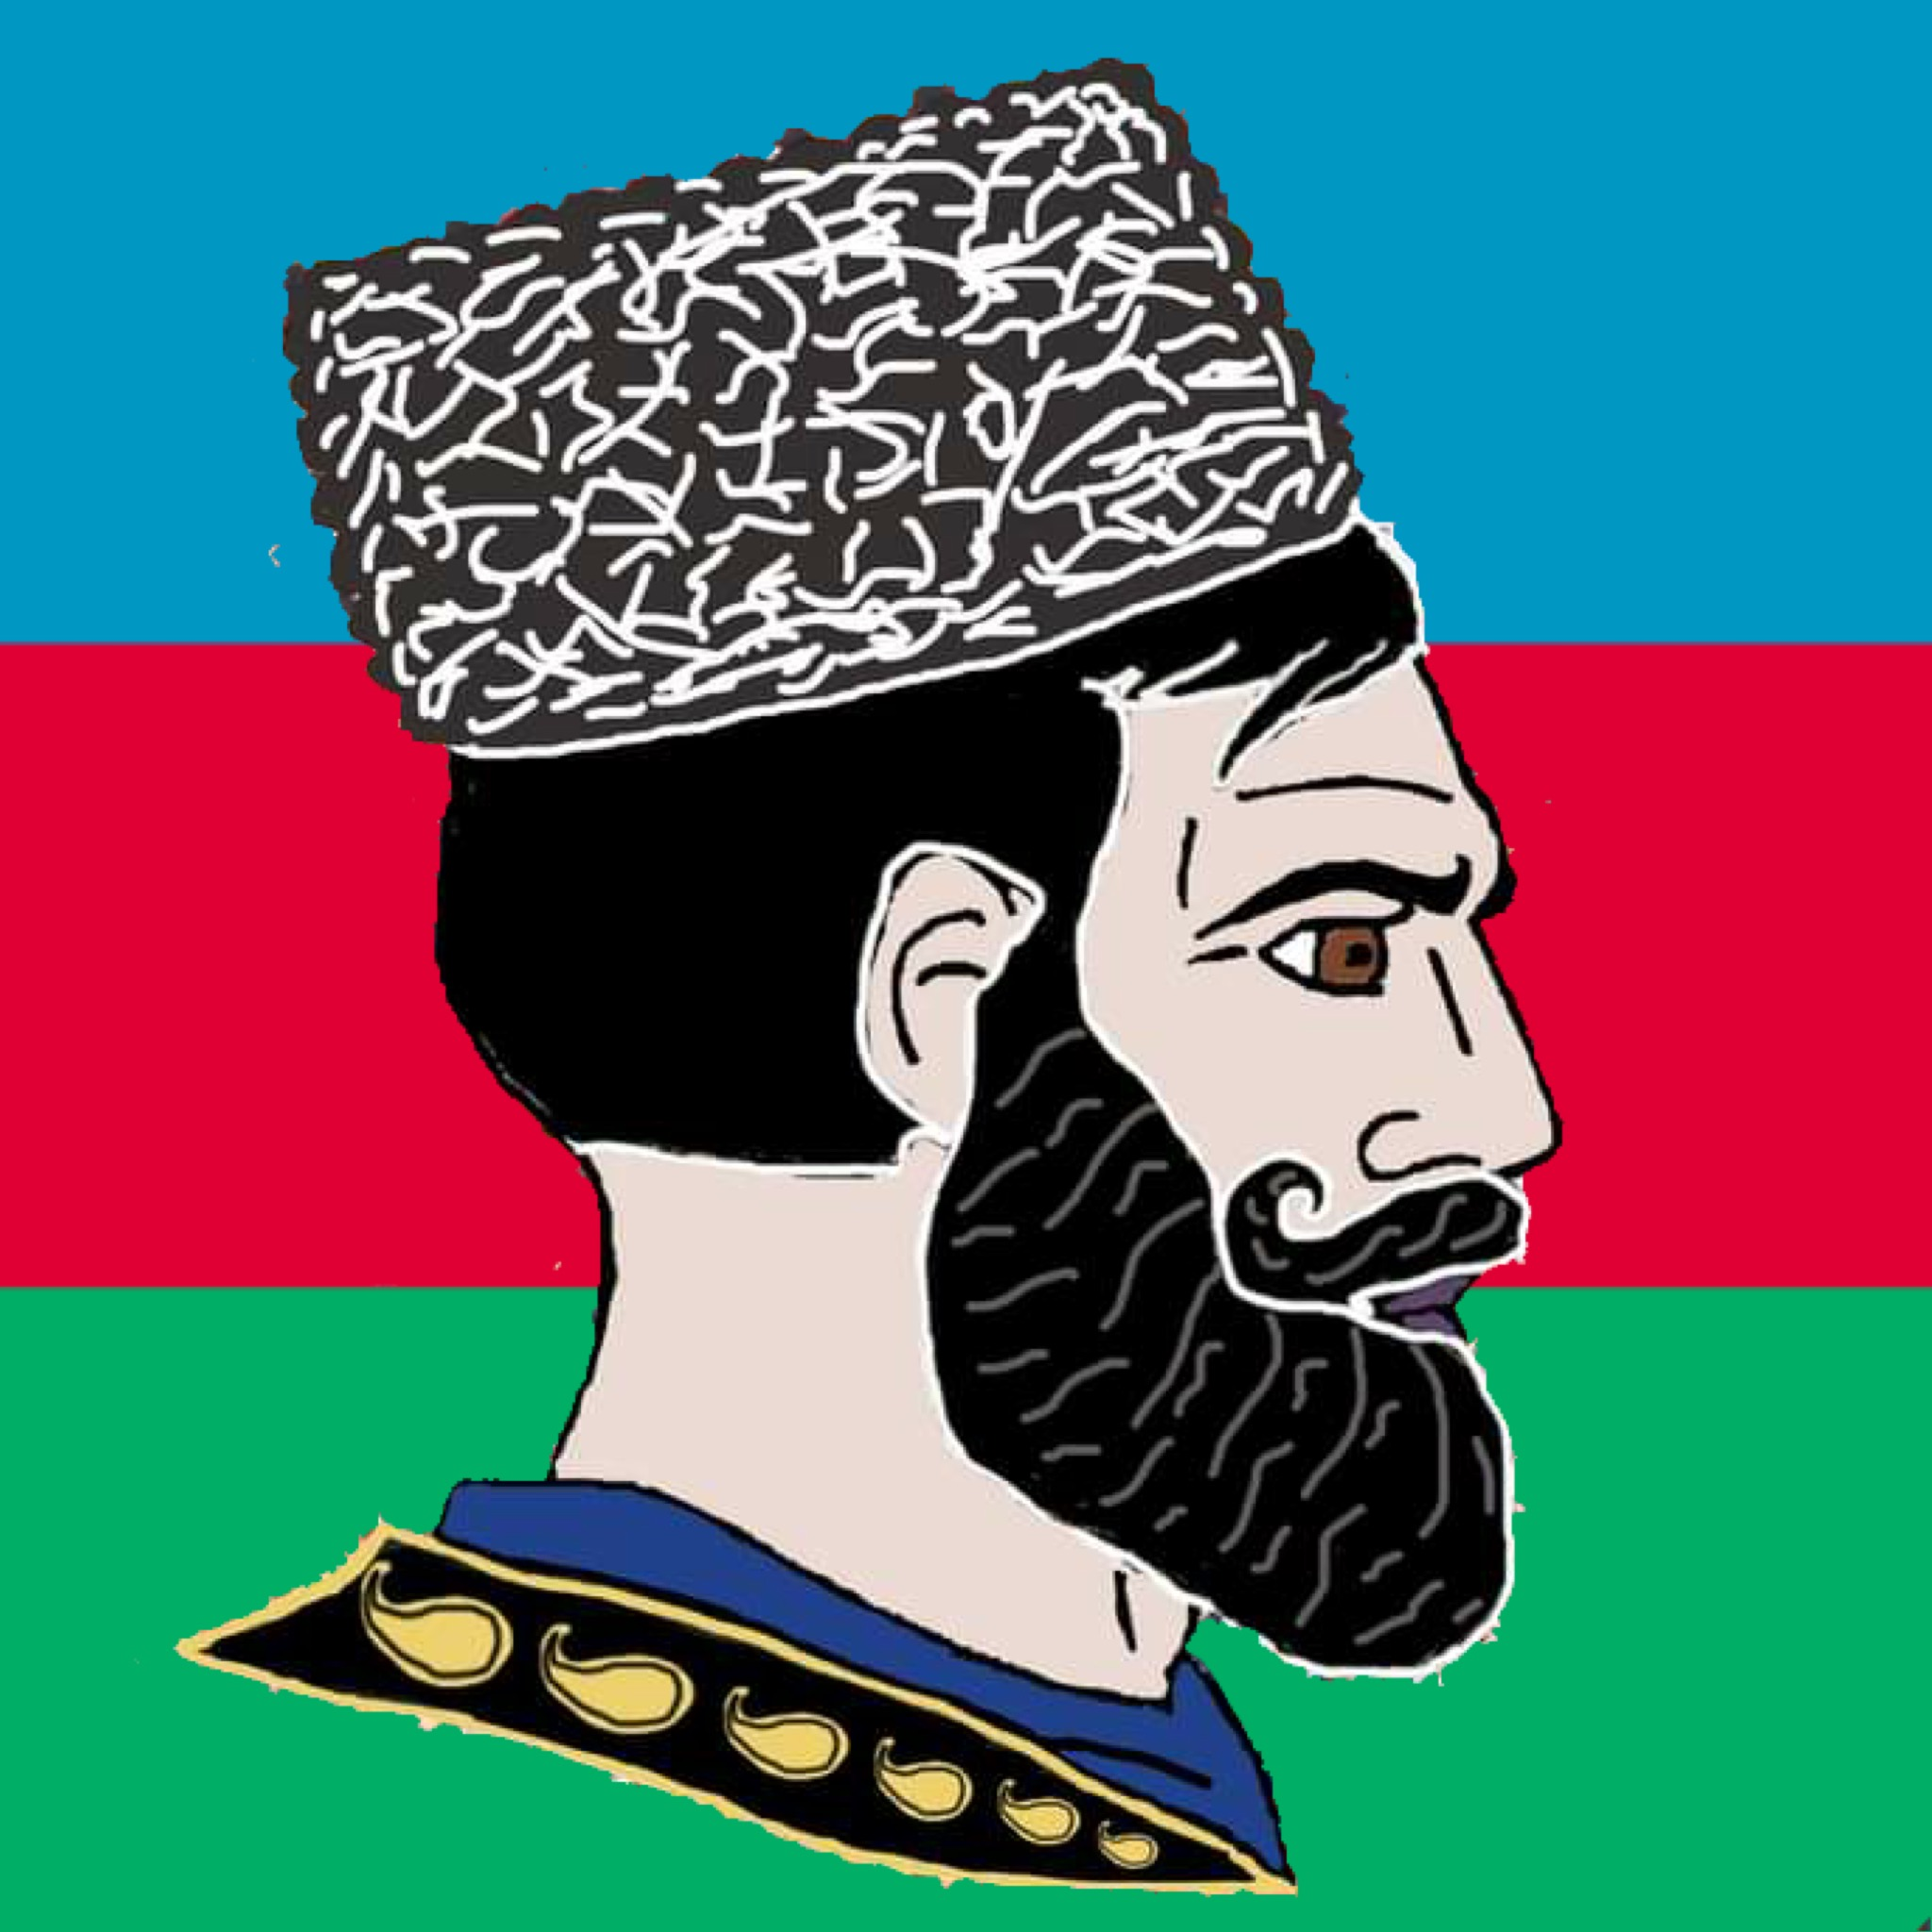
Label: 4_Yes_Chad